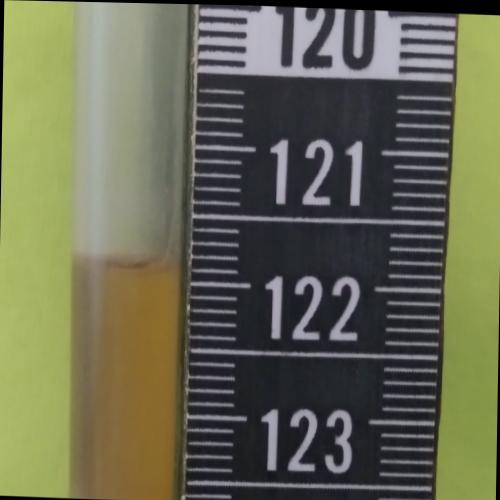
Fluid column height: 121.8 cm